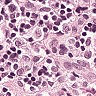
Metastatic tissue present: no